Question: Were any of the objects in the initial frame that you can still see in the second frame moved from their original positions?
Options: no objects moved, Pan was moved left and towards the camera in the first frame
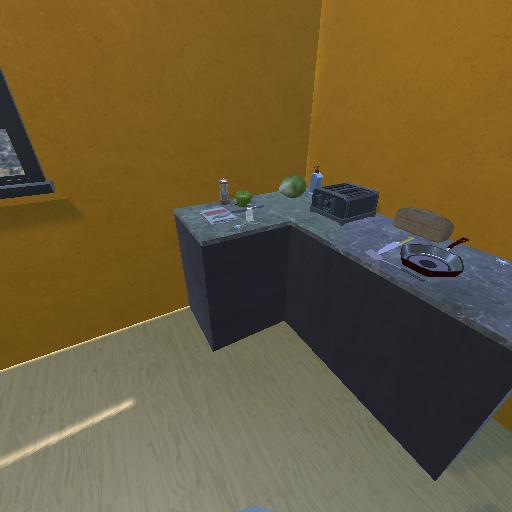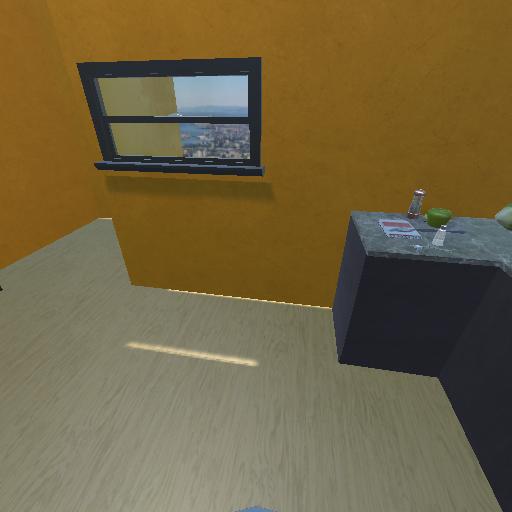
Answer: no objects moved